Field crop: maize
Growth stage: 1
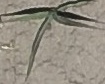
Species: sorghum